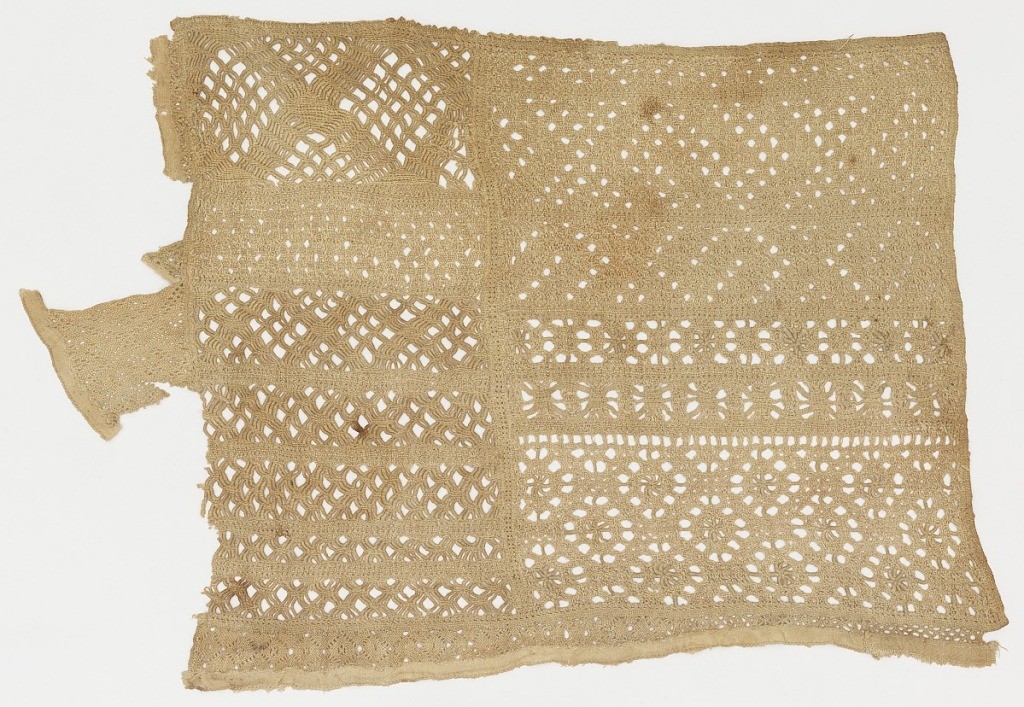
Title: Sampler
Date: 18th century
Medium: linen Technique: drawnwork and embroidery on plain weave
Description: Drawnwork in several different designs arranged in two panels.  Stitches are of the drawnwork type and include woven and wrapped bars and square stitch.